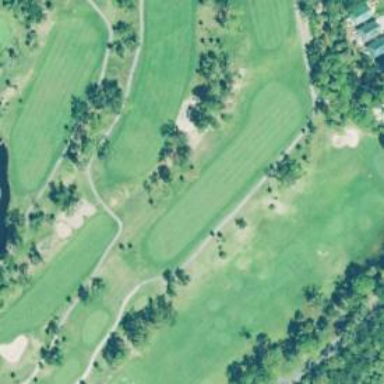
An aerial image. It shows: Scenic golf fairway.